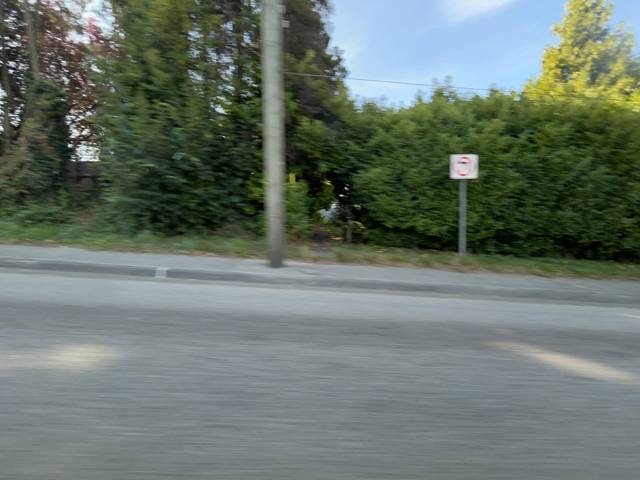
Region: Canada
Coordinates: 49.233, -122.951